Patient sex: M
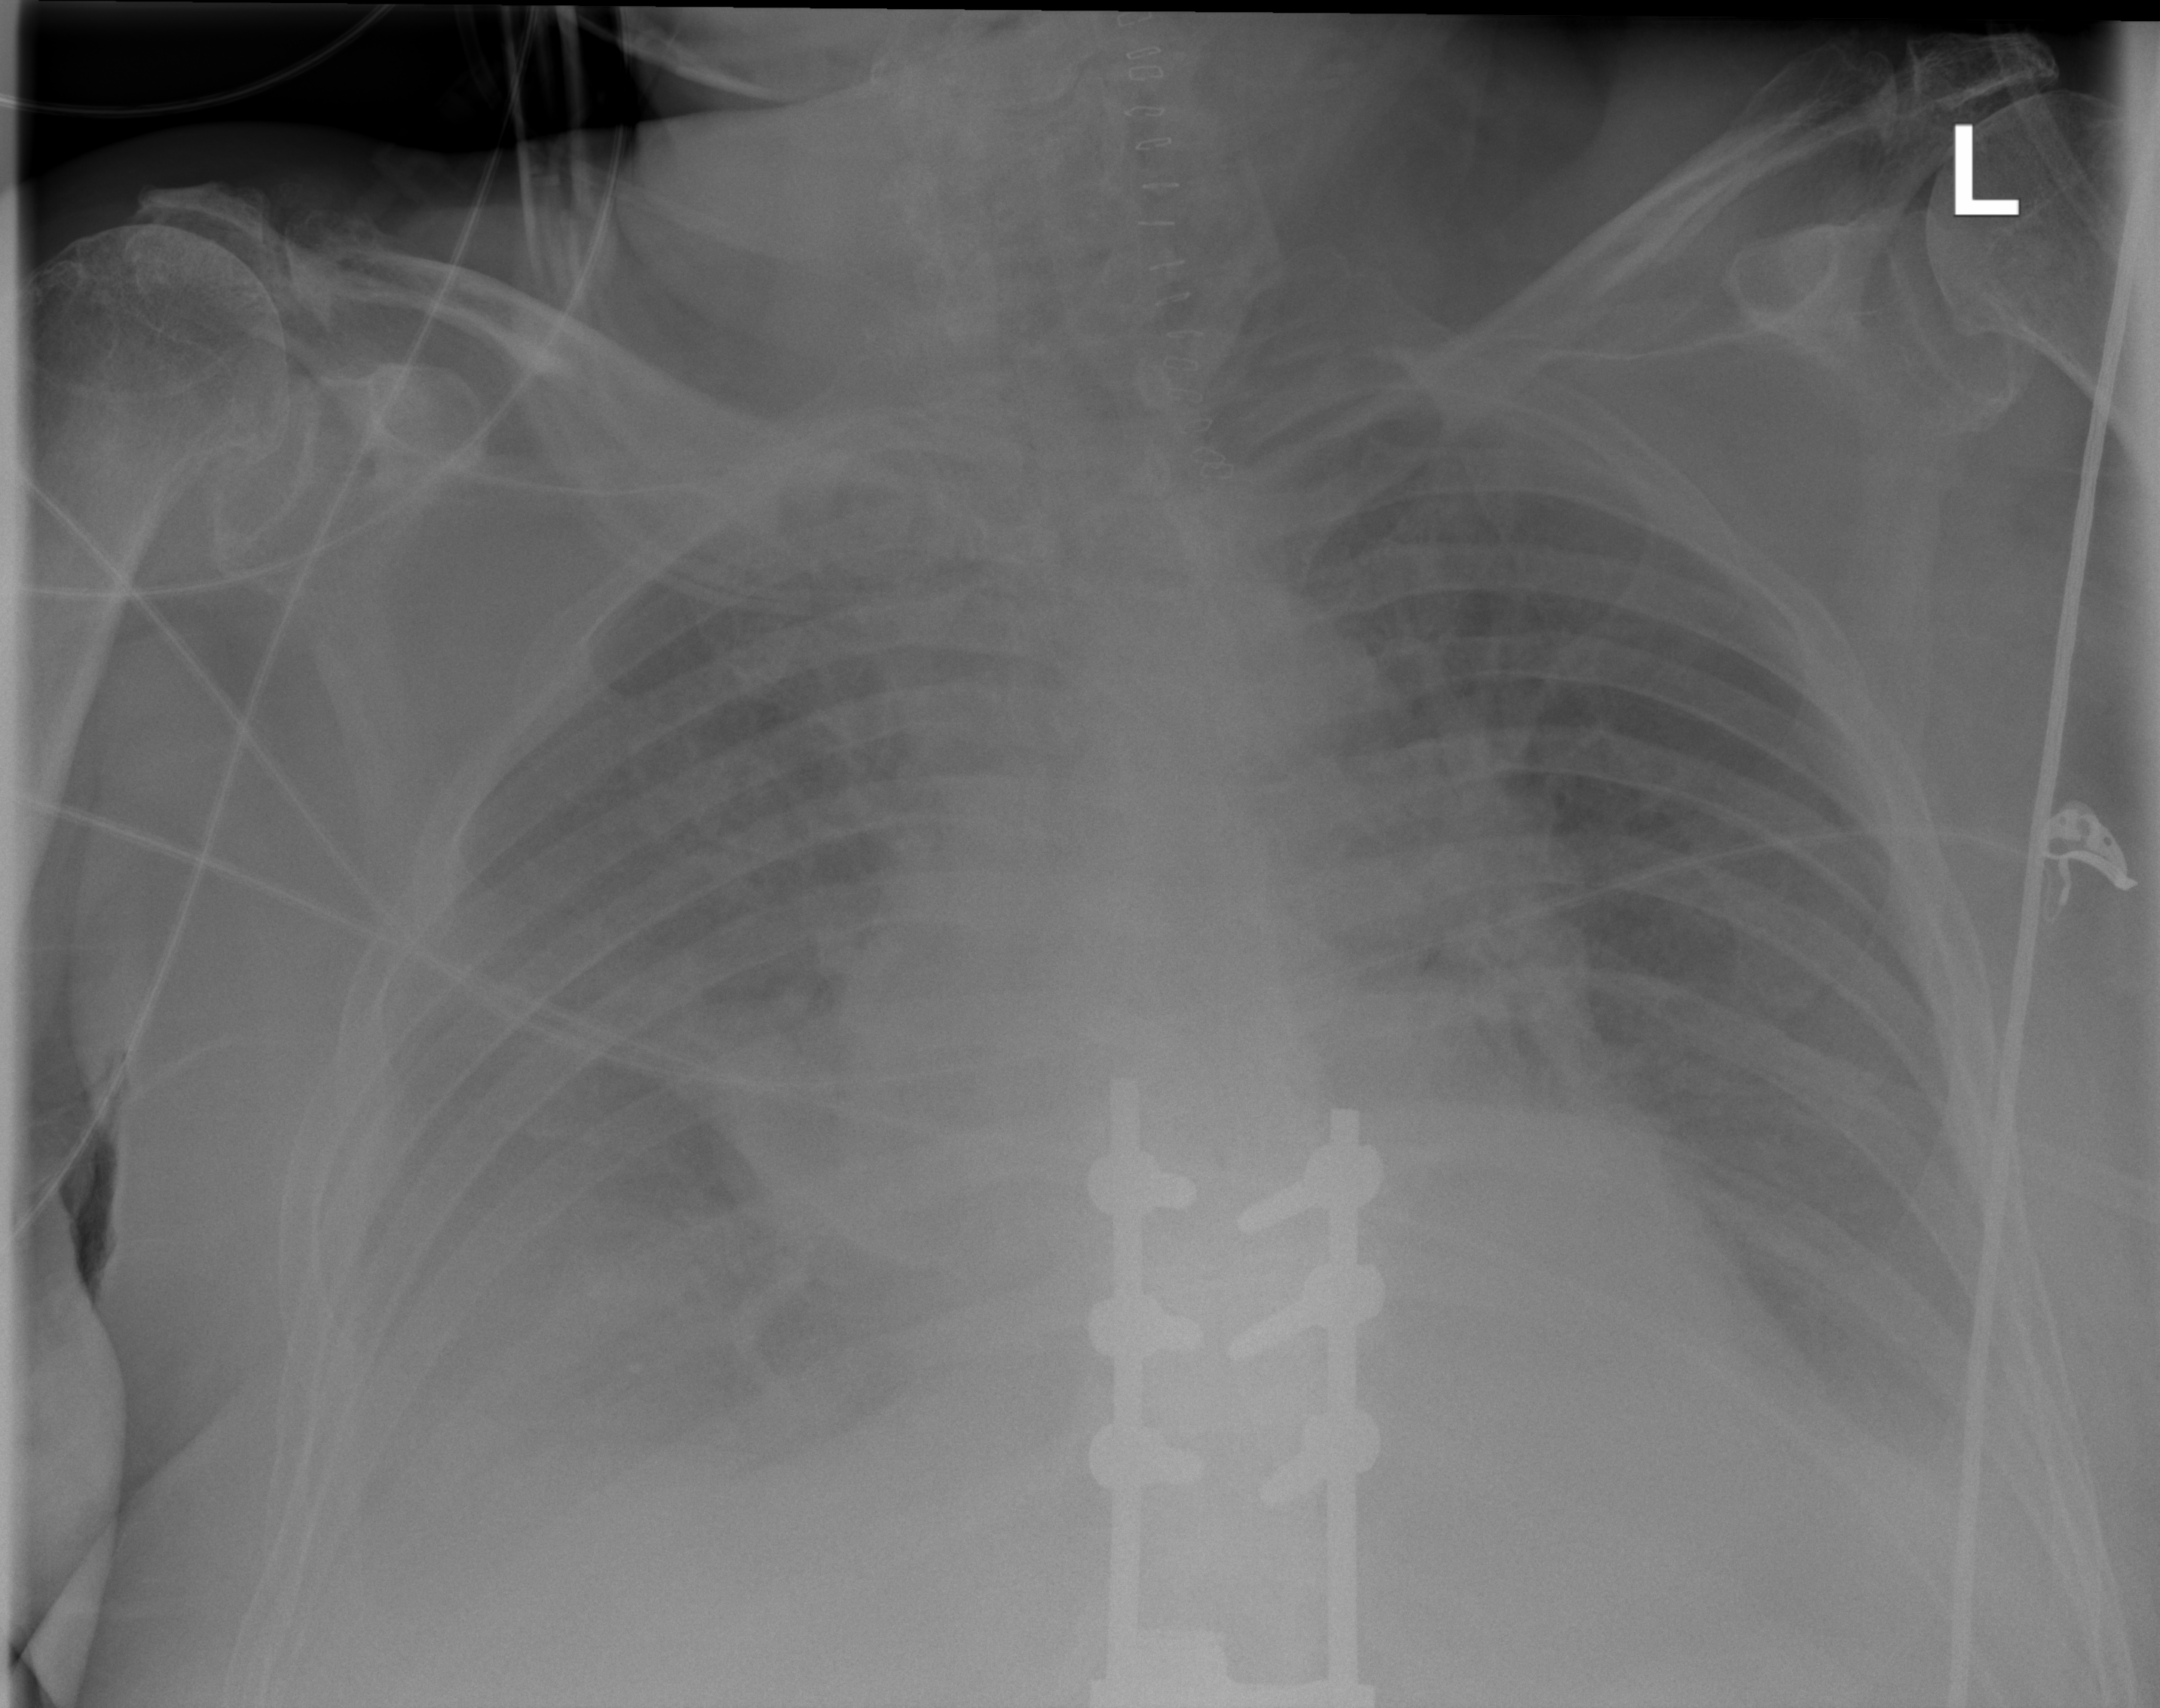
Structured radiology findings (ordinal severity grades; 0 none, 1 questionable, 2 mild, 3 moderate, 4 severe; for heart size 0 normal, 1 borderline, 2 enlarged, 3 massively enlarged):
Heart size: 0
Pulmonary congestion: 2
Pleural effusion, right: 3
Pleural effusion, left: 2
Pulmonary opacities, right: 0
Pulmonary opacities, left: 0
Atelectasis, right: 2
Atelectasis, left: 2